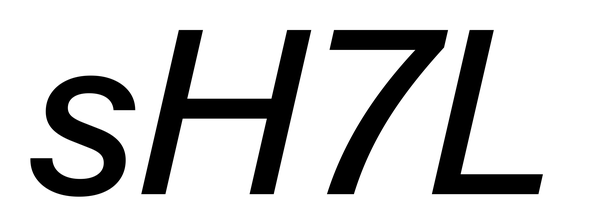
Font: InstrumentSans-Italic_Medium_Italic